Aerial crown-view tile of a tropical tree (Barro Colorado Island, Panama), acquired 20250124:
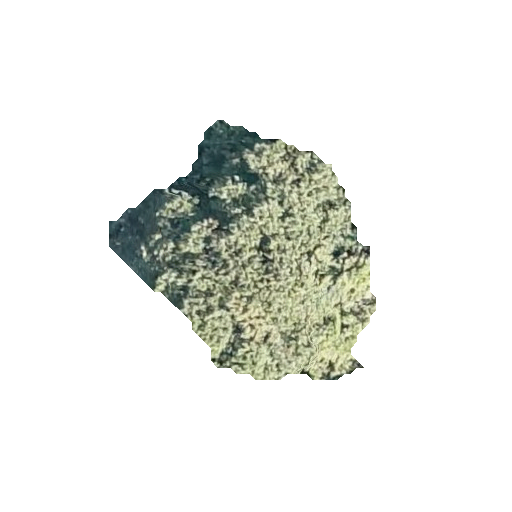
Species: Luehea seemannii
GBIF accepted scientific name: Luehea seemannii
Crown area: 66.137 m²